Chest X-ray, AP view. Patient: 32 years old, sex F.
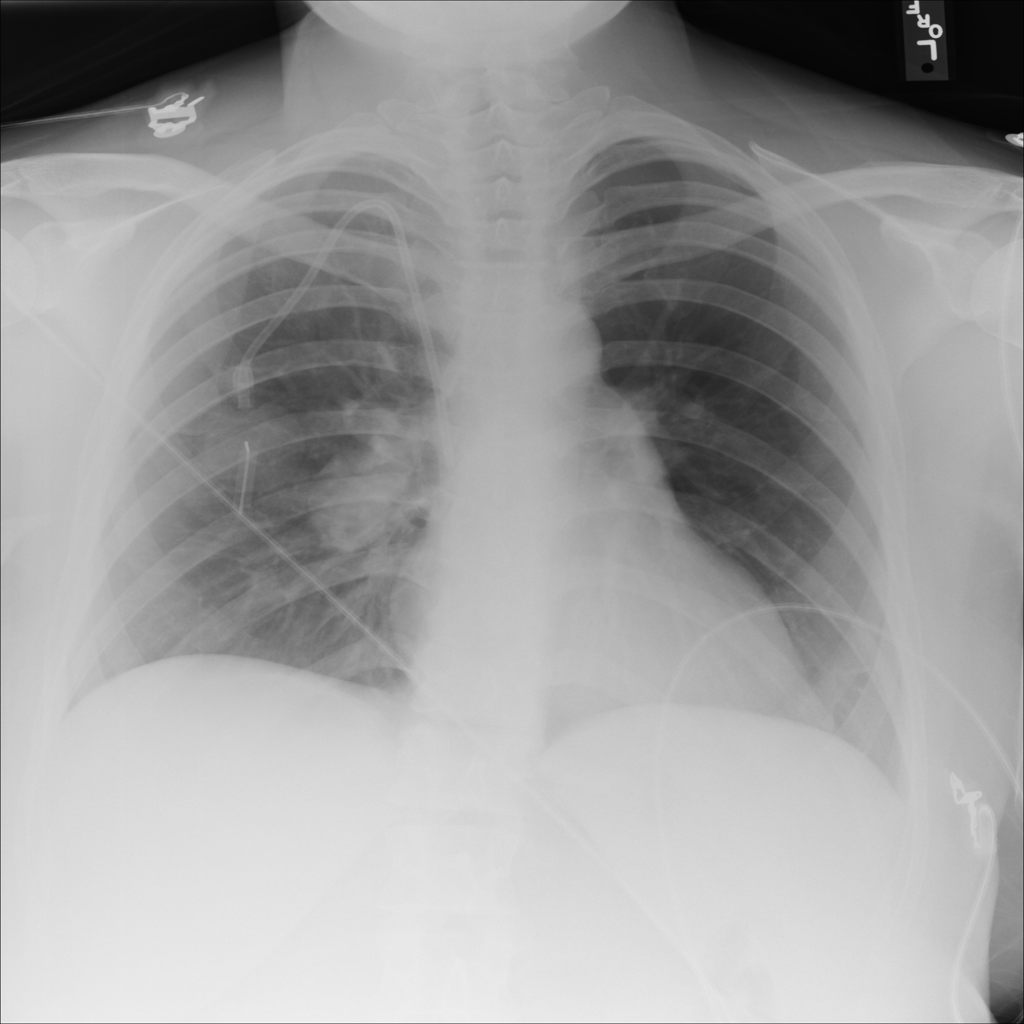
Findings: Mass